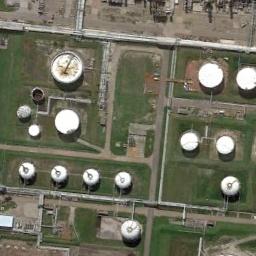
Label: storage_tank